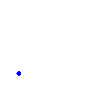
Particle: kaon